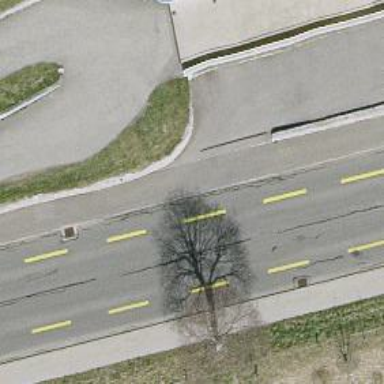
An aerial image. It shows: Secondary road with asphalt surface and sidewalk.